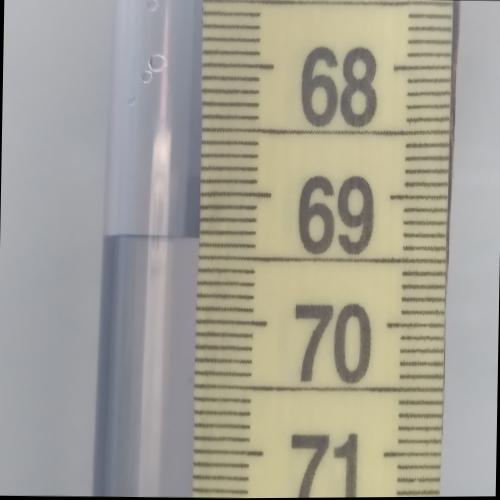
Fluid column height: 69.3 cm